Interaction volume radius: 10 \u00c5
Interaction volume height: 45 \u00c5
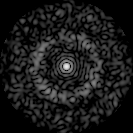
Disorder parameter: 0.8244